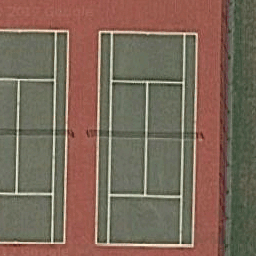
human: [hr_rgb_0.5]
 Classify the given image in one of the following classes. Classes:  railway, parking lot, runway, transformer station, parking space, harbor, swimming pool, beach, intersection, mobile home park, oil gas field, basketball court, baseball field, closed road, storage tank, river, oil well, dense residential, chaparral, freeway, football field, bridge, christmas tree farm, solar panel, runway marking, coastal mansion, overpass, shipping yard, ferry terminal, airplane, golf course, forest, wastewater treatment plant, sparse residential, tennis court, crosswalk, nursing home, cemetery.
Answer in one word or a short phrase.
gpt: tennis court